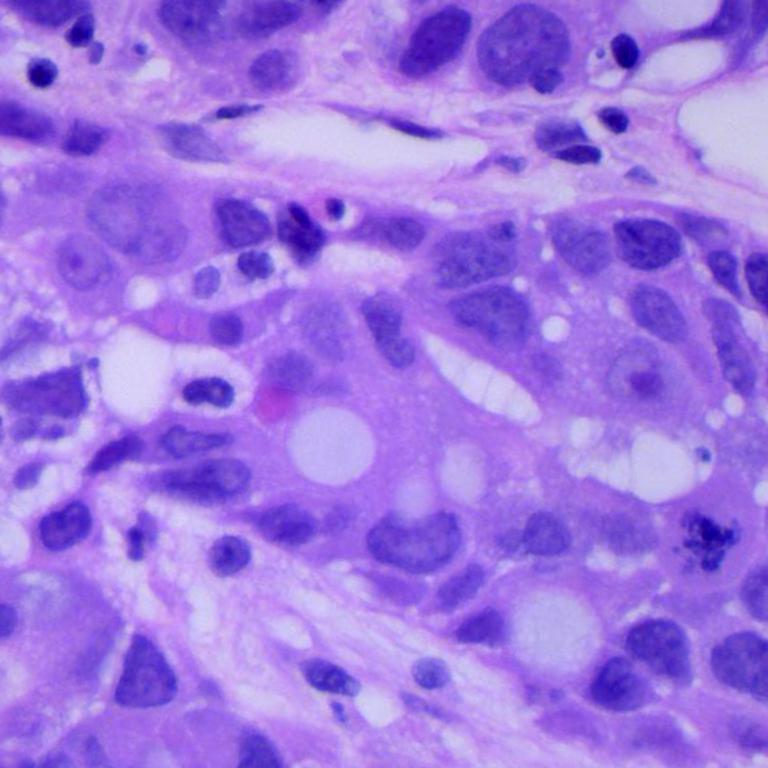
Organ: lung
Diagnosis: adenocarcinomas